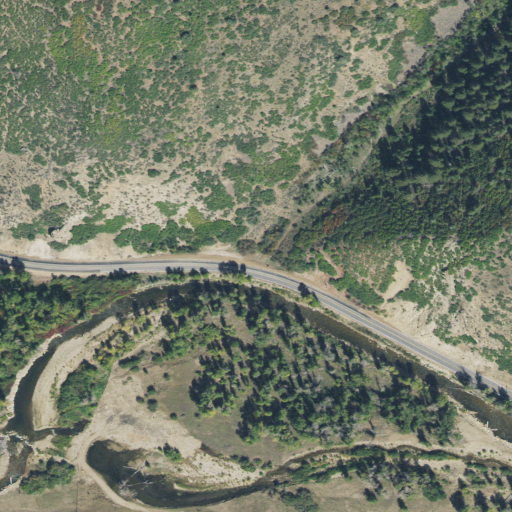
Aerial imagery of valley in Utah named Rileys Canyon containing shrub, evergreen forest, woody wetlands, deciduous forest, open development, low intensity development, herbaceous wetlands, pasture, and medium intensity development